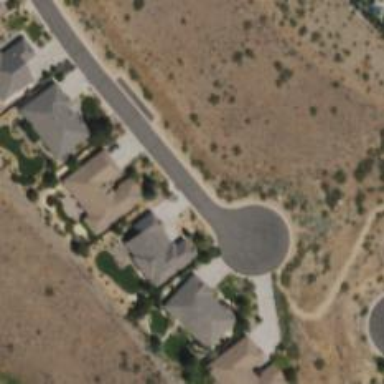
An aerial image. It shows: Pathway for golf carts.